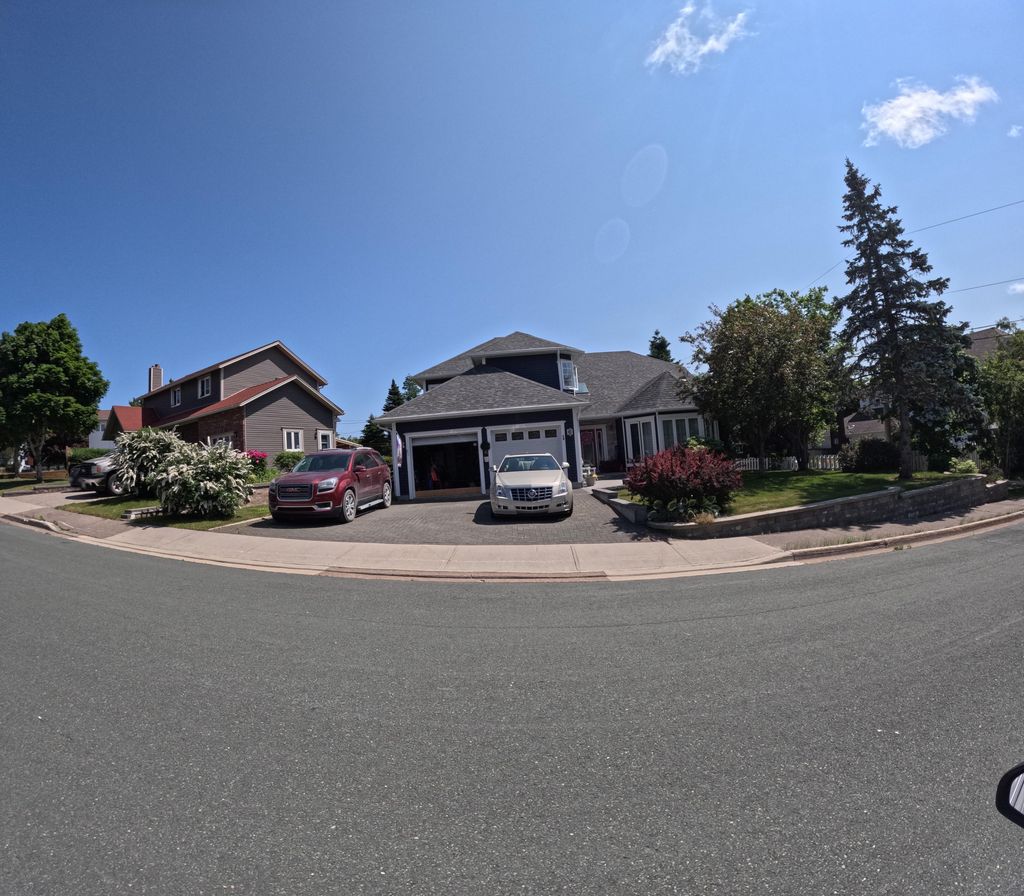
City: st_johns